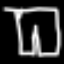
Label: pants